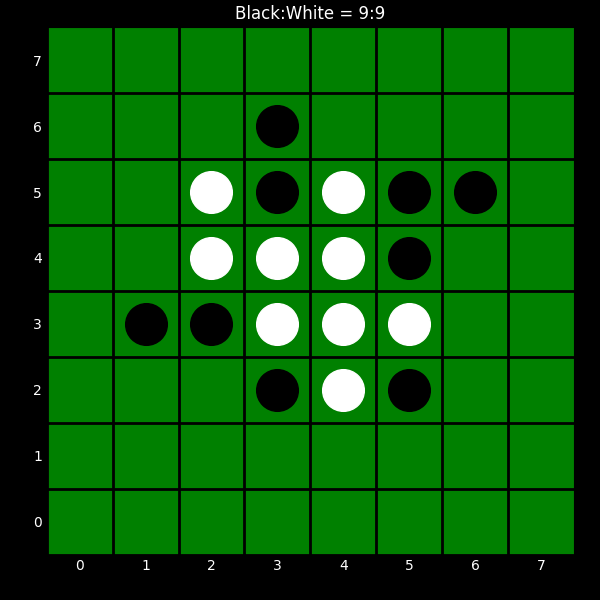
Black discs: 9
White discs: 9